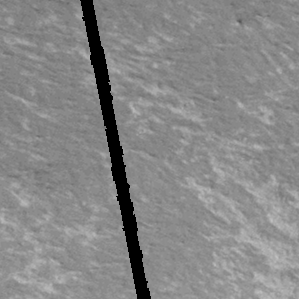
Label: frost